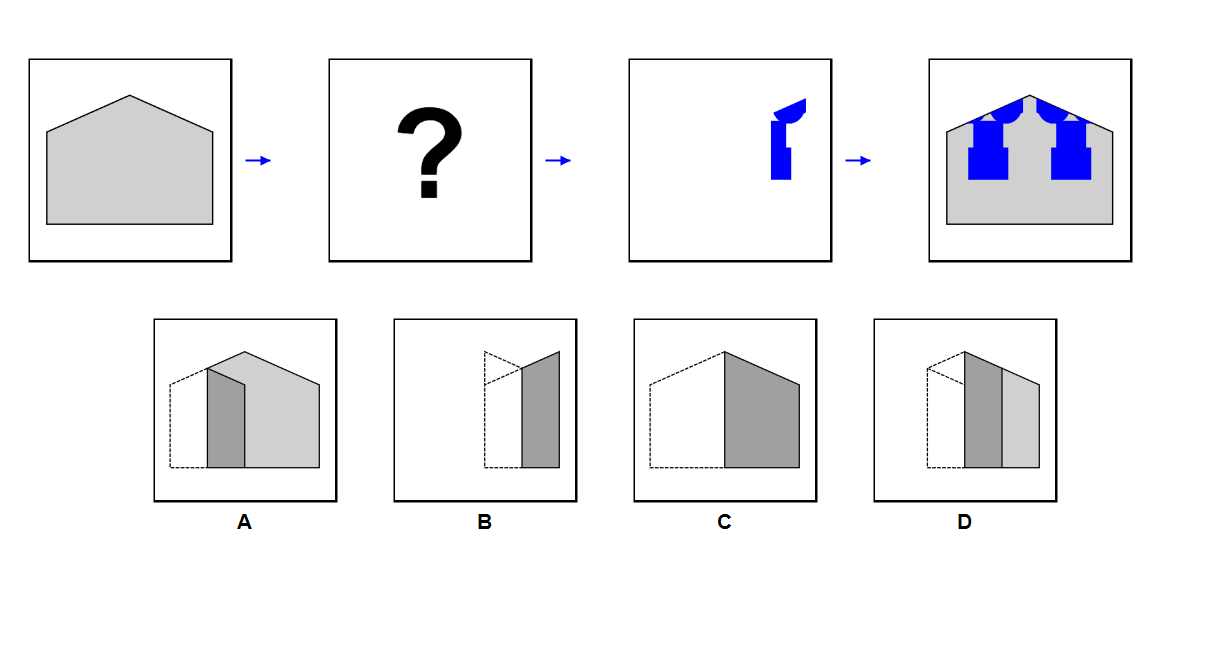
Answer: C